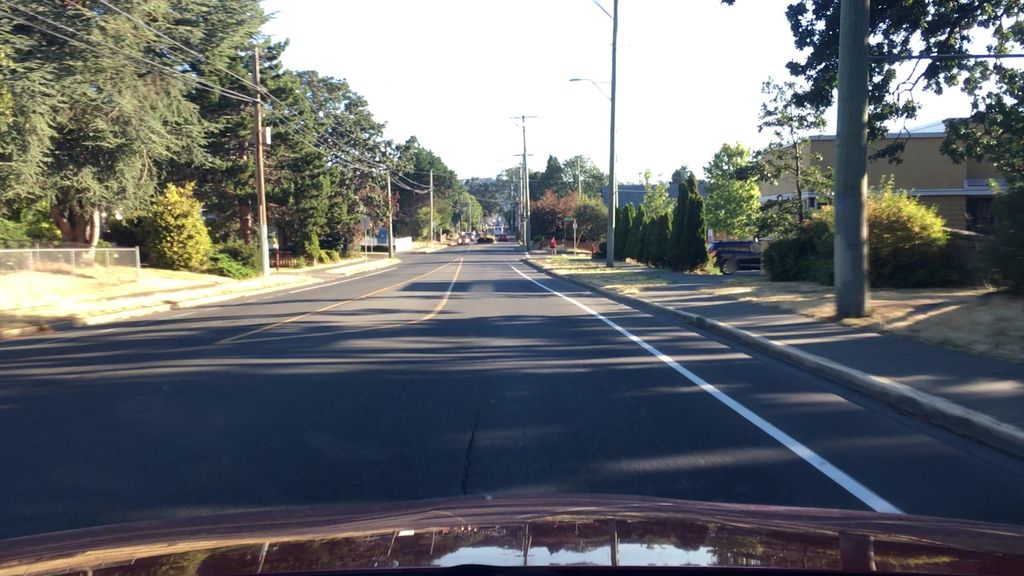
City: victoria